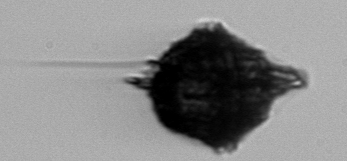
Label: Gonyaulax